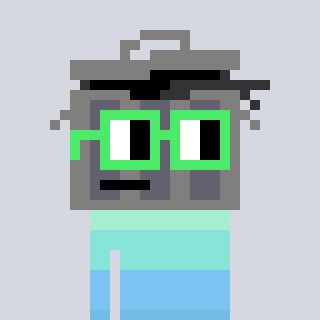
a pixel art character with square light green glasses, a trashcan-shaped head and a teal-colored body on a cool background